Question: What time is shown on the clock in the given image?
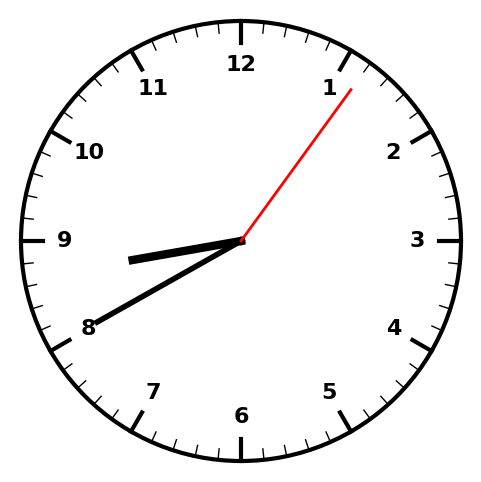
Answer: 08:40:06